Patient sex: M
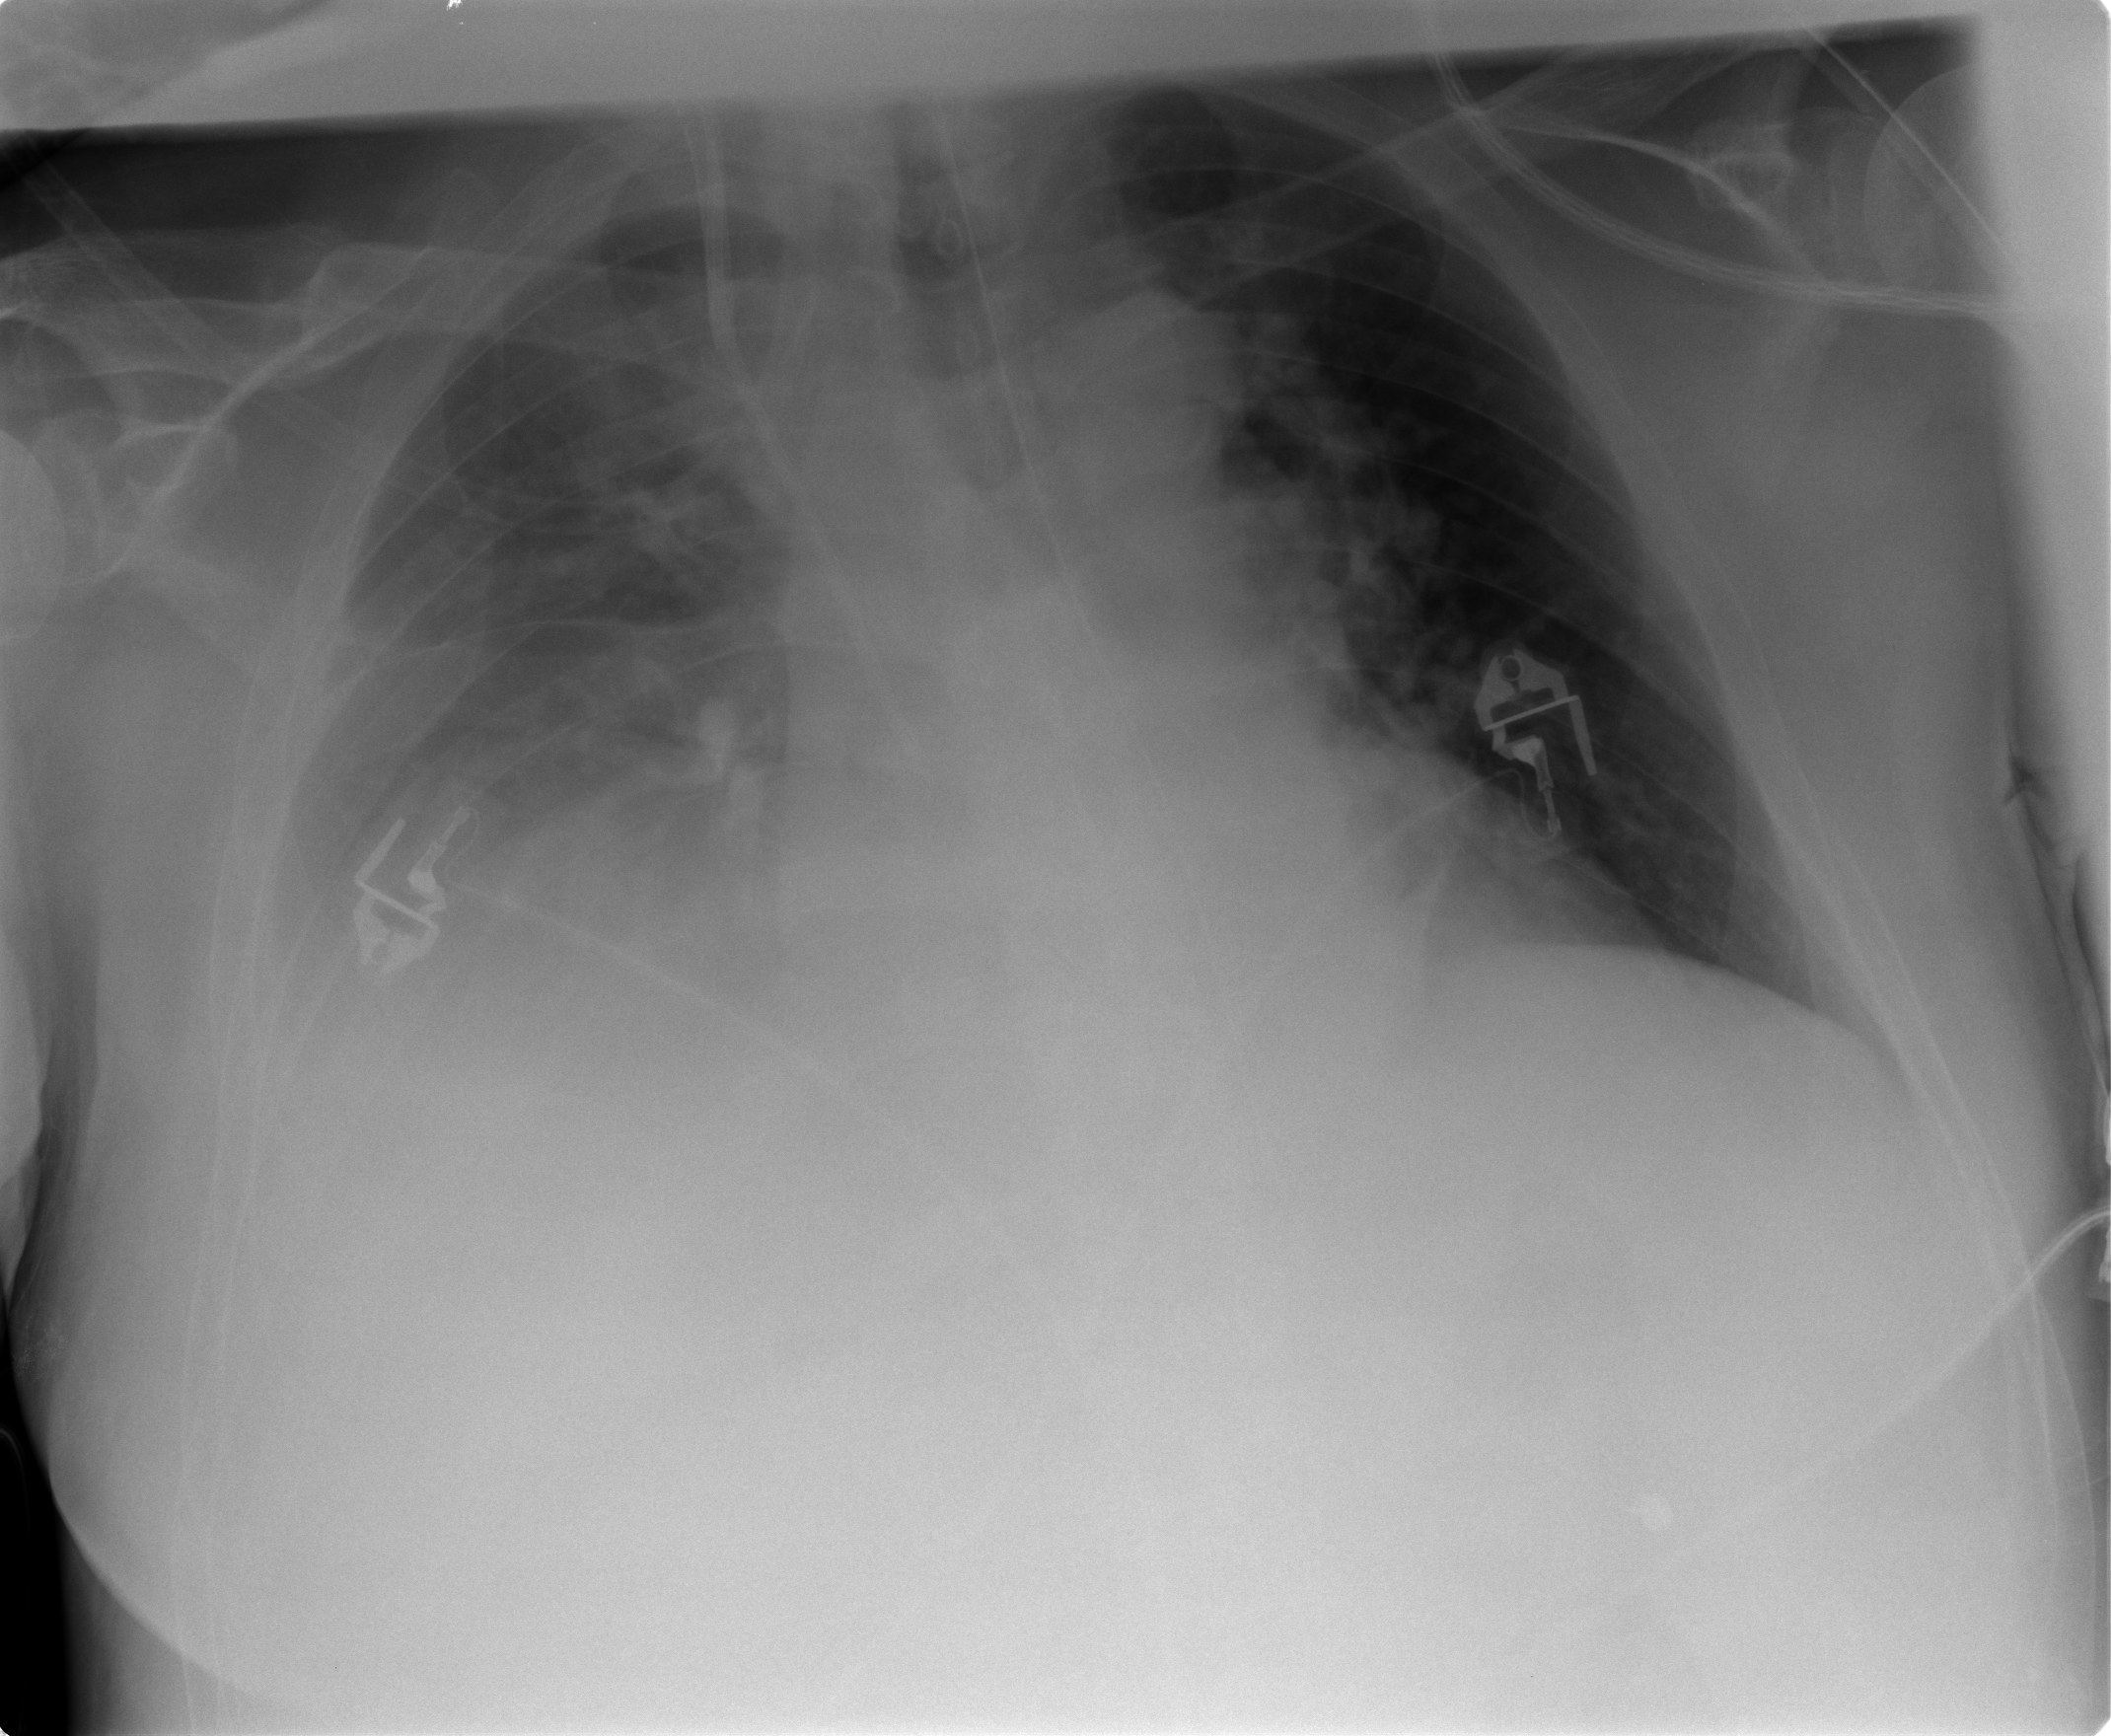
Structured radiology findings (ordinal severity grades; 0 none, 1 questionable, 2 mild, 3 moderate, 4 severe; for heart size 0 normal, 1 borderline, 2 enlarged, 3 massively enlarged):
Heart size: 0
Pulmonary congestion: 2
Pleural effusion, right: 2
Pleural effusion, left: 0
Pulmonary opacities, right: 0
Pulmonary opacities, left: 0
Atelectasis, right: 3
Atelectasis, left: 2